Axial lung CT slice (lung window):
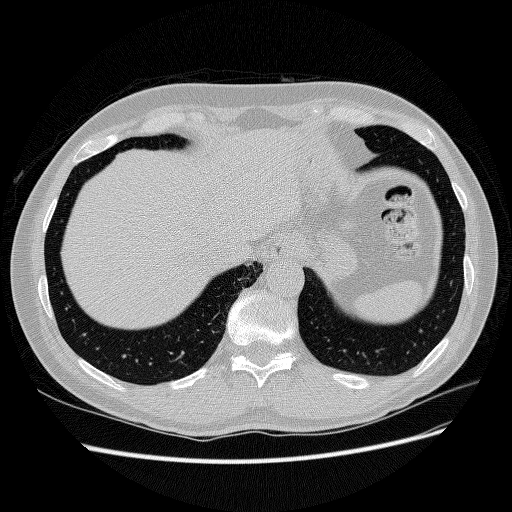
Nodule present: no